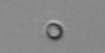
Label: nanoplankton_mix